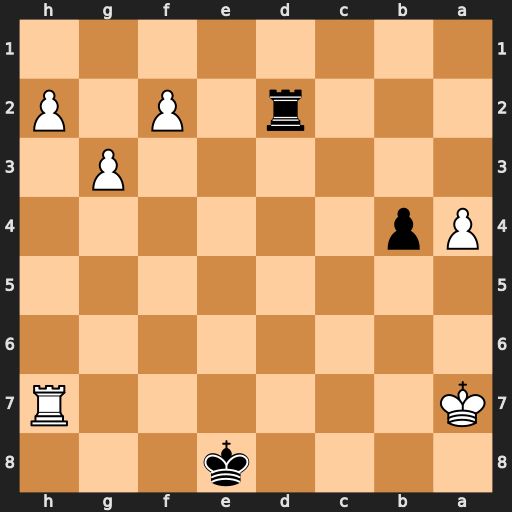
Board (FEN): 4k3/K6R/8/8/Pp6/6P1/3r1P1P/8
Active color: b
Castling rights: -
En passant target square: -
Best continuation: Rd7+ Rxd7 Kxd7